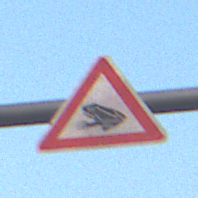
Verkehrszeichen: AmphibienwanderungRechts
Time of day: SunriseSunset
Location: Outdoor (Nature)
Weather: Clear
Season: NotSpecified
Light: Natural